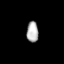
Tissue: lung
Cell type: Epithelial cells
Senescence score: 0.2316
Nuclear area (px): 240
Mean DAPI intensity: 175.633